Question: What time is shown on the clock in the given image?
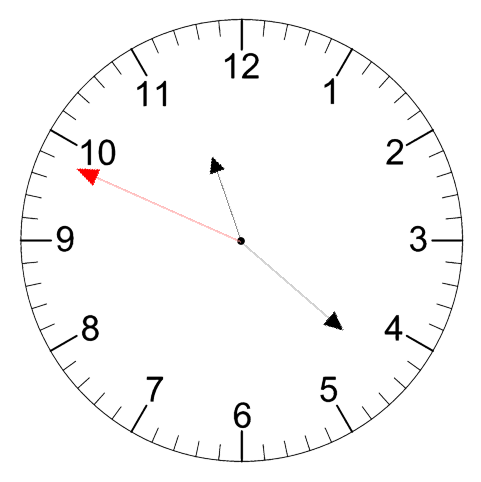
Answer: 11:21:49